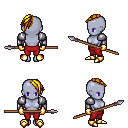
a pixel art fantasy rpg character, female body template, dark elf, purple skin, steel arm armor, red pants, blonde long mohawk hairstyle, gold gloves, gold boots, spear, four views (front, back, left, right), 2x2 character sprite sheet, small pixel art, hard edges, no anti-aliasing